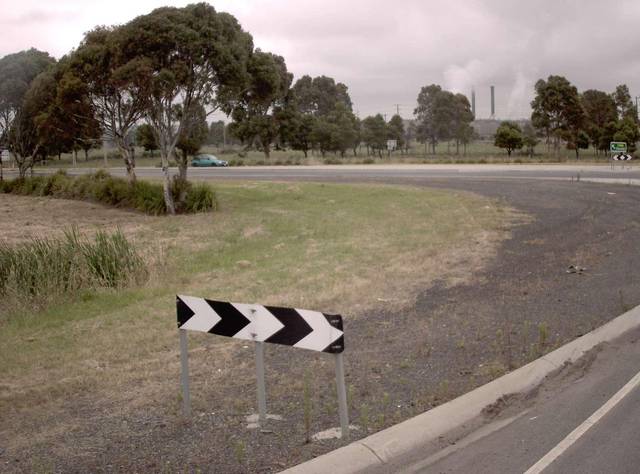
Region: Australia
Coordinates: -38.247, 146.427